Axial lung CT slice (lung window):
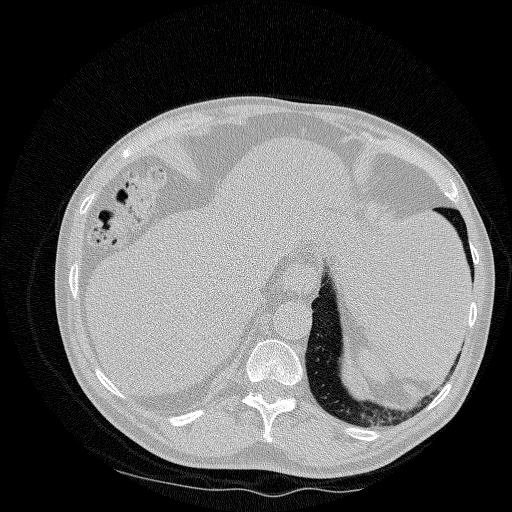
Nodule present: no